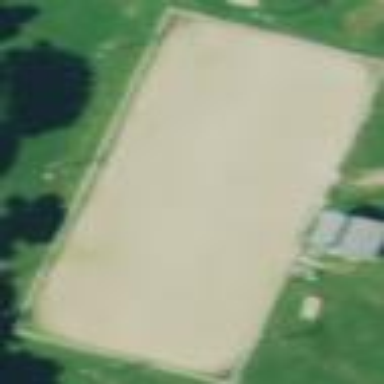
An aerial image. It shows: Equestrian pitch used for leisure and sports activities.